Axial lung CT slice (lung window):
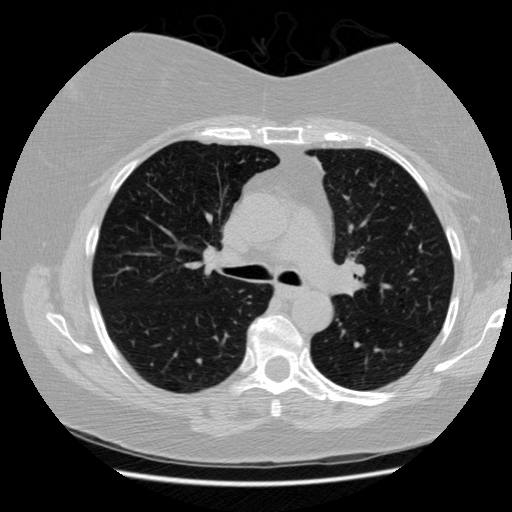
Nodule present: no